Field crop: tomato
Growth stage: 1
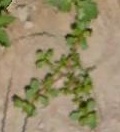
Species: portulaca